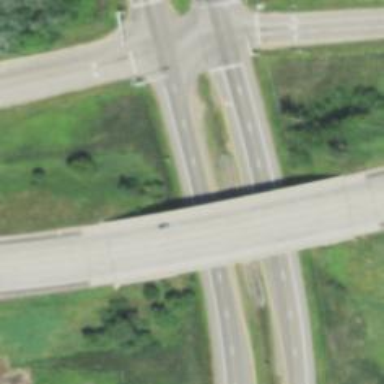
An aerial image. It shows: Motorway bridge.